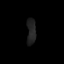
Tissue: prostate
Cell type: Fibroblasts
Senescence score: 0.7735
Nuclear area (px): 230
Mean DAPI intensity: 33.813